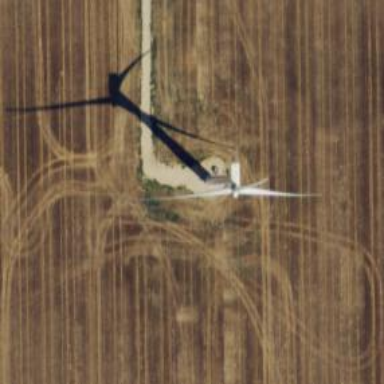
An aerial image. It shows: Wind generator powered by wind. The generator type is horizontal axis and it uses wind turbines.